Field crop: maize
Growth stage: 1
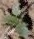
Species: datura